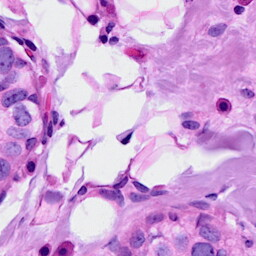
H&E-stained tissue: Breast